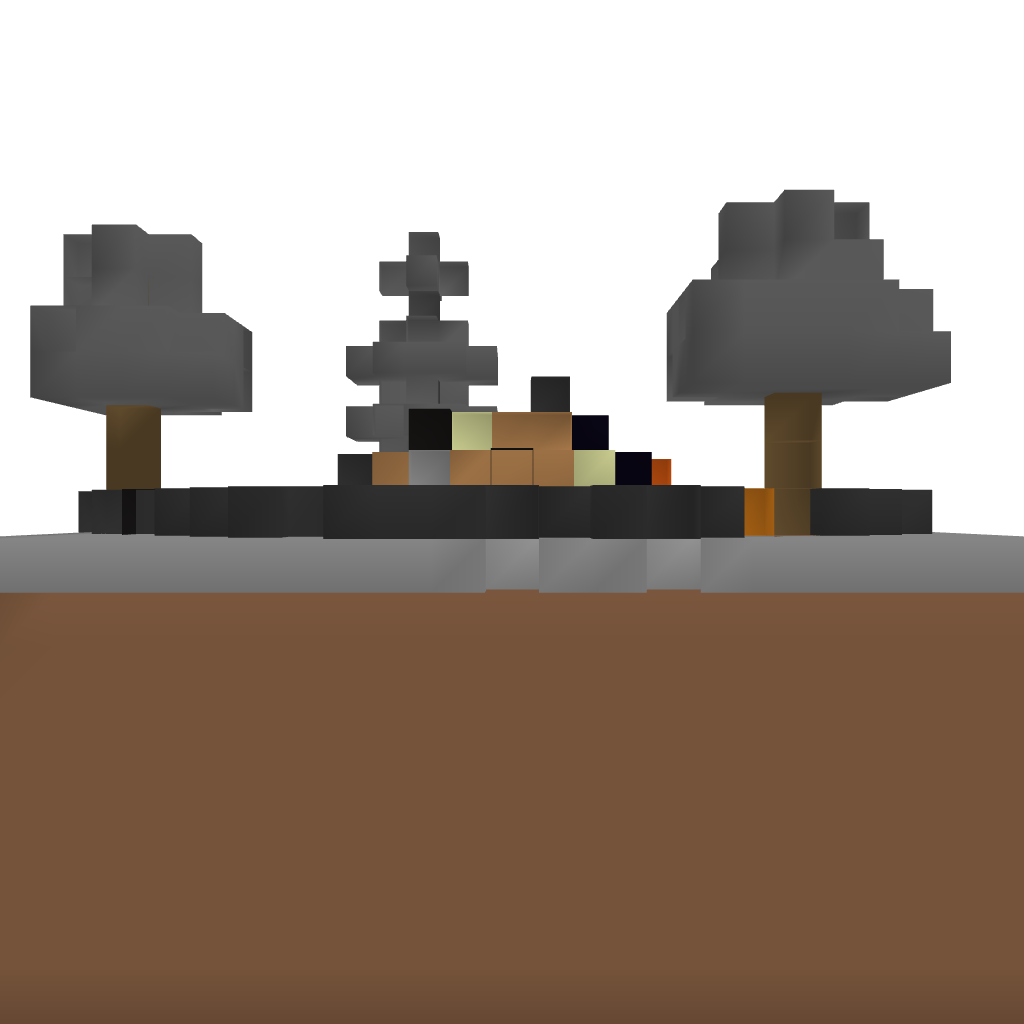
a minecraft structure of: The End